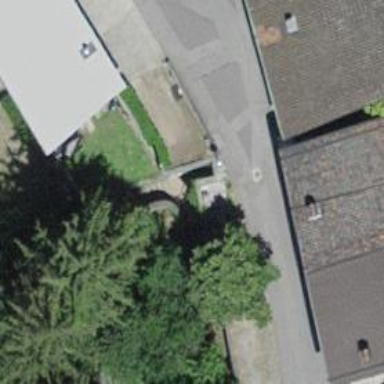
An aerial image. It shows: Cobblestone steps on the road.